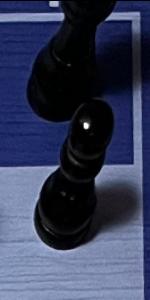
Label: Pawn_Black